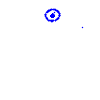
Particle: pion